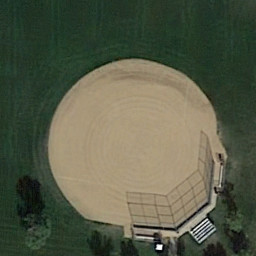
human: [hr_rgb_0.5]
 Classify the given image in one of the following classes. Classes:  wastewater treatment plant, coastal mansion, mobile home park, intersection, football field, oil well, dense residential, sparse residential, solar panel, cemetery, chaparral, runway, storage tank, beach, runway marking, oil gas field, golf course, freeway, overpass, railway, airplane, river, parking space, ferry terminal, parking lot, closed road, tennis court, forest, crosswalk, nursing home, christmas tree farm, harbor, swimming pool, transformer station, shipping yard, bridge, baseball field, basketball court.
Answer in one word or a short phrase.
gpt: baseball field